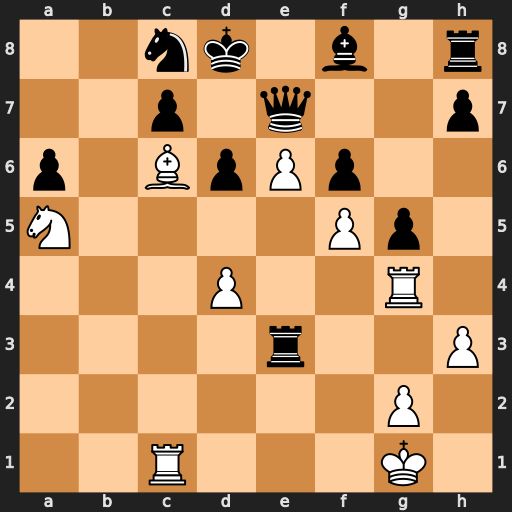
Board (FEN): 2nk1b1r/2p1q2p/p1BpPp2/N4Pp1/3P2R1/4r2P/6P1/2R3K1
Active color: w
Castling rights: -
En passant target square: -
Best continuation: Nb7#